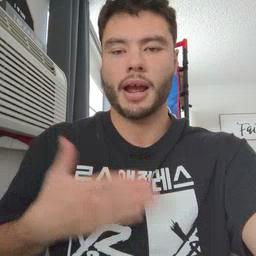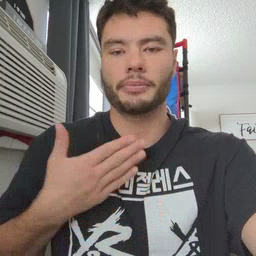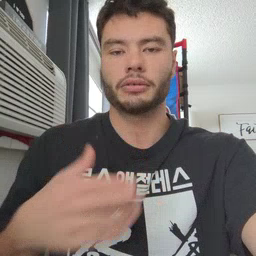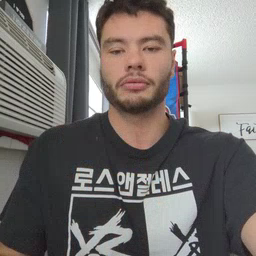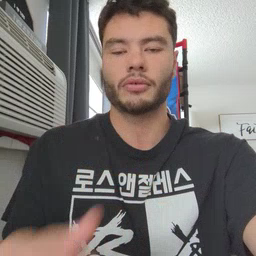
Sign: happy